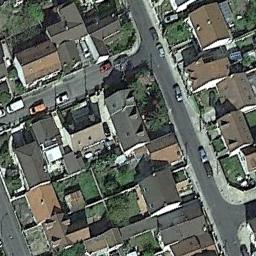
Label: dense_residential